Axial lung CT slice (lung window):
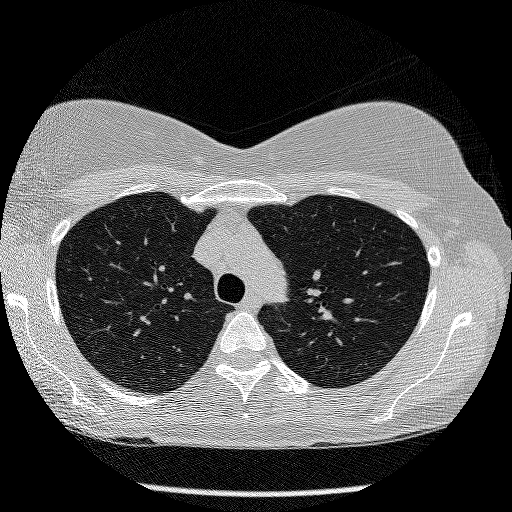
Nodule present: no